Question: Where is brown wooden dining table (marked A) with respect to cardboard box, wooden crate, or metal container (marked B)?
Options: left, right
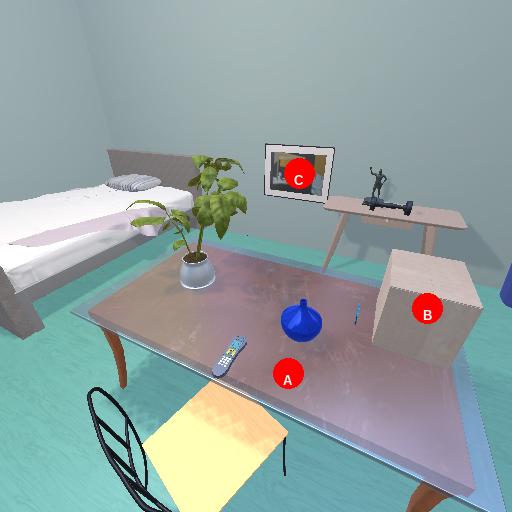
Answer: left